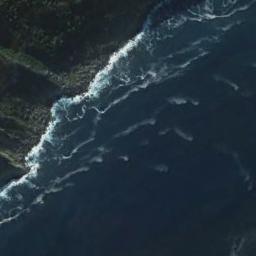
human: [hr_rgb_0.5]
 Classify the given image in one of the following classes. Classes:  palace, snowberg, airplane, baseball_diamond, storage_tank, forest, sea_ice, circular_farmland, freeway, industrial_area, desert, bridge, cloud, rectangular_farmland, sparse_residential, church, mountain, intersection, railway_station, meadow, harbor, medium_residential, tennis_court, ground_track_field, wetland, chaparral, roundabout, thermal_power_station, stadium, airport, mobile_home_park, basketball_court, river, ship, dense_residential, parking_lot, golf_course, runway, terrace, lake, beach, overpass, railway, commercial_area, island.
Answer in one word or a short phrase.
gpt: beach